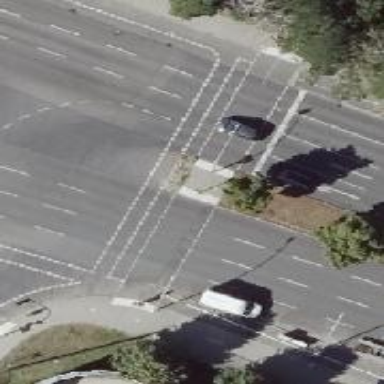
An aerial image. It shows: Asphalt footway with crossing equipped with traffic signals.